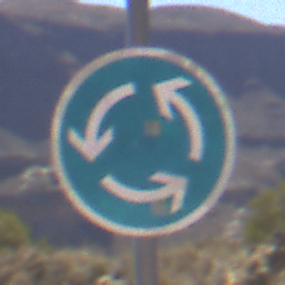
Verkehrszeichen: Kreisverkehr
Umgebung: Outdoor, Nature
Tageszeit: Midday
Wetter: Clear
Licht: Natural
Jahreszeit: NotSpecified
Kontrast: HighContrast